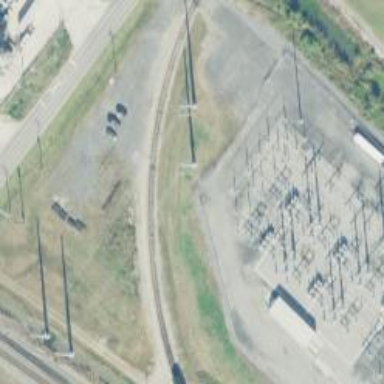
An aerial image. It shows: Switch for power supply.